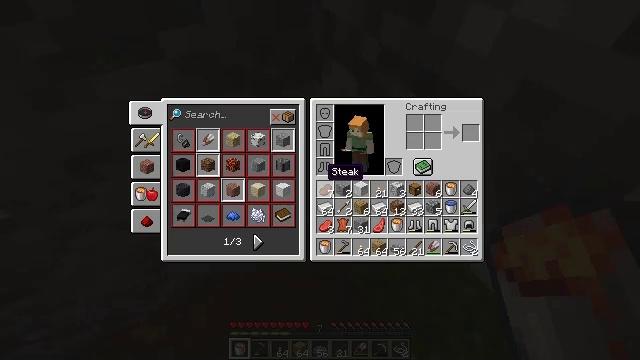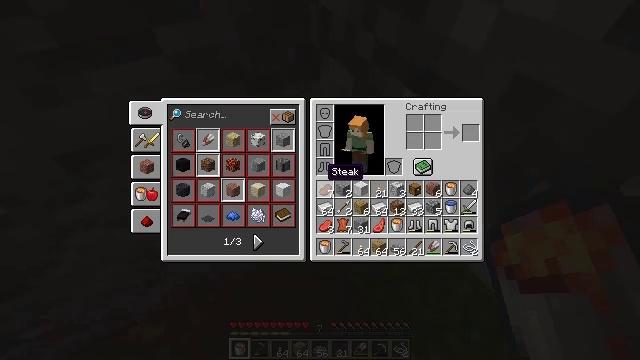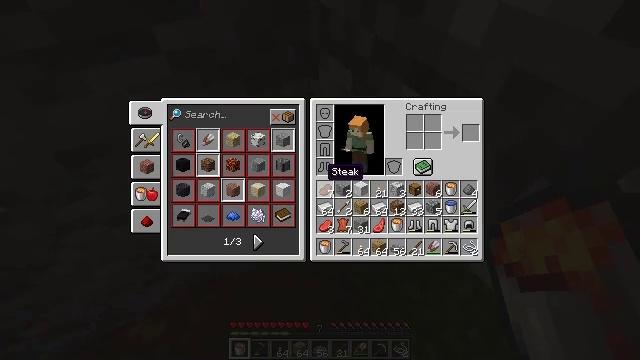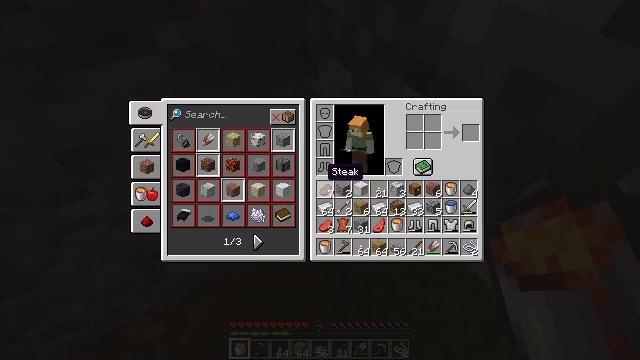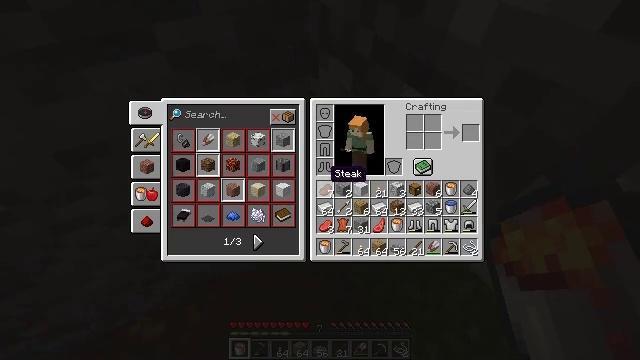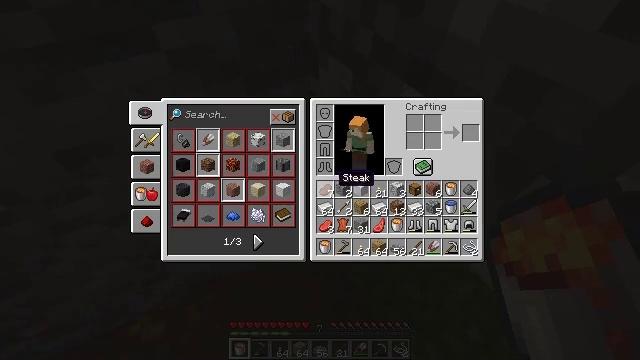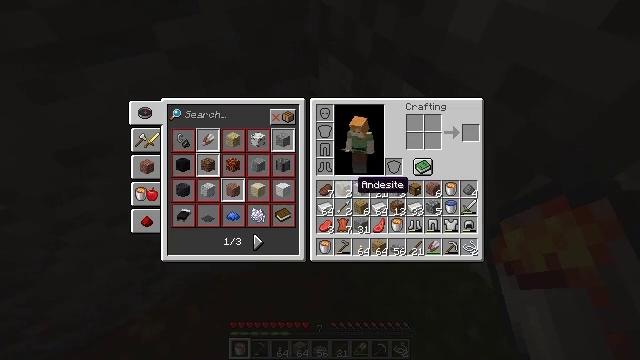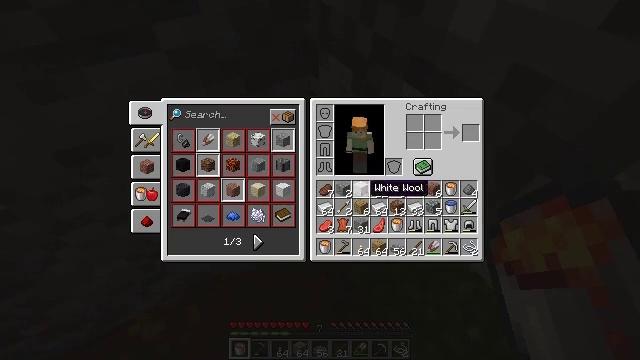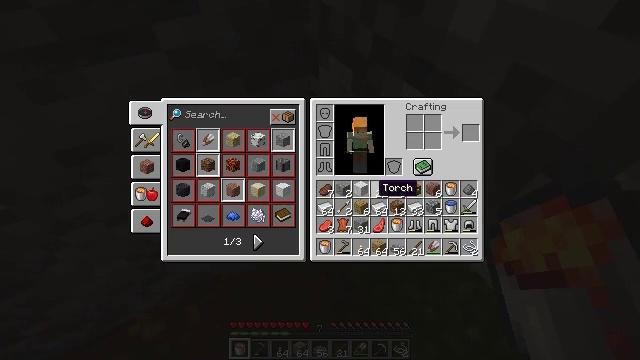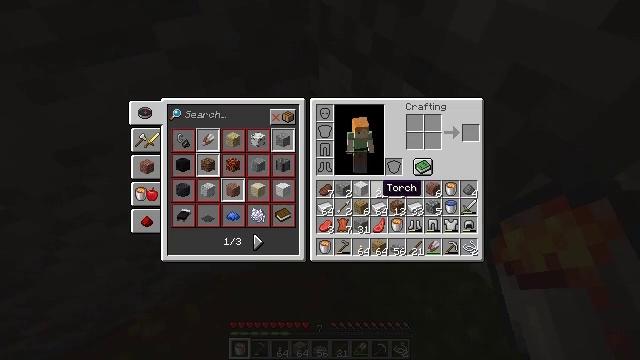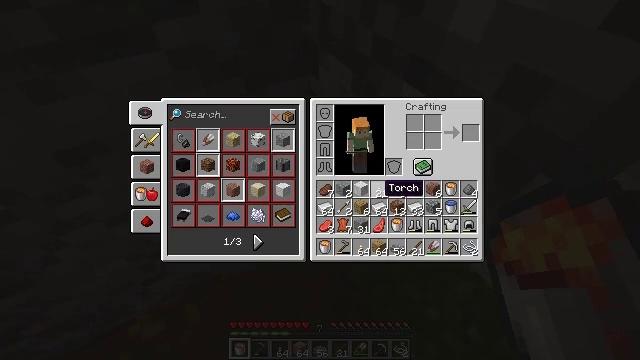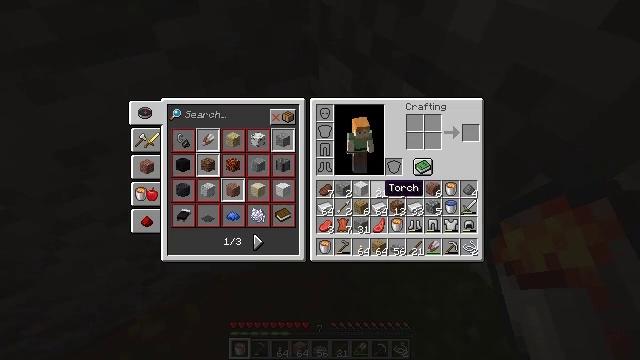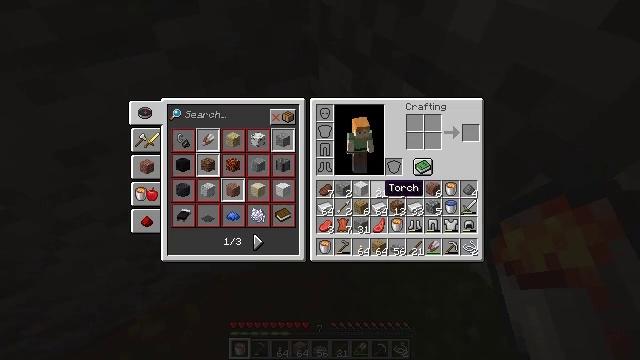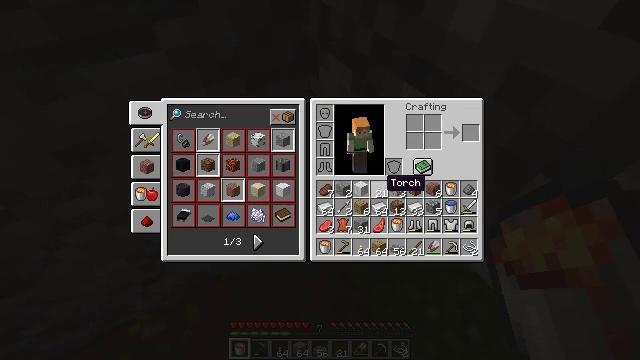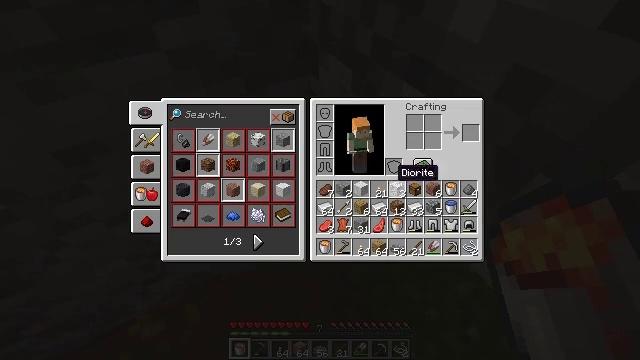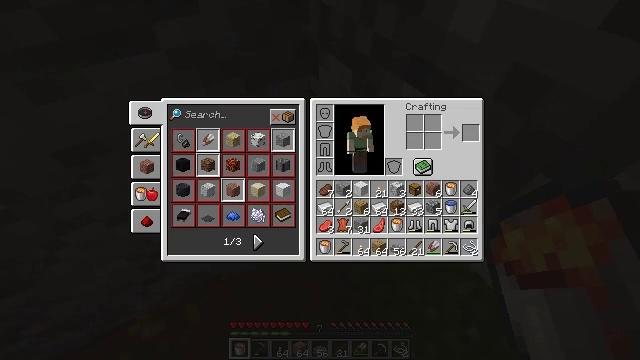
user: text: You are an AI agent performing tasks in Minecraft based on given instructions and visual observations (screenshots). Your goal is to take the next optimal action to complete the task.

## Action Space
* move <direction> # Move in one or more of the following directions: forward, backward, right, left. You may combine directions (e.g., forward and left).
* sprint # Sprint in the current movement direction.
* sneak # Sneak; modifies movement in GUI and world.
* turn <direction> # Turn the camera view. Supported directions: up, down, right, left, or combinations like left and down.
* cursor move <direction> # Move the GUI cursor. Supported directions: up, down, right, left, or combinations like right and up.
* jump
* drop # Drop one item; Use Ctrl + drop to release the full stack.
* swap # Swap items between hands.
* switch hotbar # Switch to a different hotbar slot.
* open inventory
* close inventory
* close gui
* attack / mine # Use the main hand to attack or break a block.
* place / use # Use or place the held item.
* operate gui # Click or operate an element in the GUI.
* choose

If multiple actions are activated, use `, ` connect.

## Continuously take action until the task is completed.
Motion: motion action
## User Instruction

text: Break the bell in the village.
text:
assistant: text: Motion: open inventory
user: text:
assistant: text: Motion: no_op
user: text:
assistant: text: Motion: no_op
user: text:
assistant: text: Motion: no_op
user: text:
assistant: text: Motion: turn right
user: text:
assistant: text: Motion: turn right and down
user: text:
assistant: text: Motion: turn right
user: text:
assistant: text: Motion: turn right
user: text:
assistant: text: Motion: sneak
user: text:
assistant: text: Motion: sneak
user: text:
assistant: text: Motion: sneak
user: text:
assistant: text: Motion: sneak
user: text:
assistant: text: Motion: sneak
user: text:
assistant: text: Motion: sneak, turn right and up
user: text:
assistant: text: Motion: sneak, turn right
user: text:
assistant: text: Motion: sneak, turn right
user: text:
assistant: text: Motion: sneak, turn right
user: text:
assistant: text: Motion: sneak
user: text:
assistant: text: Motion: sneak, turn down
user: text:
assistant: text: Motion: sneak, turn down
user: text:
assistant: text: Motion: sneak, turn down
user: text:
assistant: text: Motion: sneak
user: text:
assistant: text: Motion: sneak
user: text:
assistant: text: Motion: sneak
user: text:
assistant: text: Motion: sneak
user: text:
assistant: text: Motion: sneak
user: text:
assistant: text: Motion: sneak, use / place
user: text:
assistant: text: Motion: sneak, use / place
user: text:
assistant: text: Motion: sneak, use / place
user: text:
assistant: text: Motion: sneak, turn left